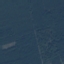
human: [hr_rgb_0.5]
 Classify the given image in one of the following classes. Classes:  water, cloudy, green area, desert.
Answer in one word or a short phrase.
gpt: green area